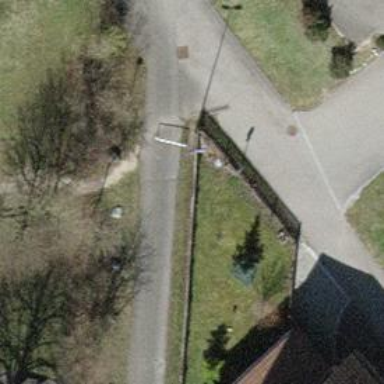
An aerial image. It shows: Cycle barrier.